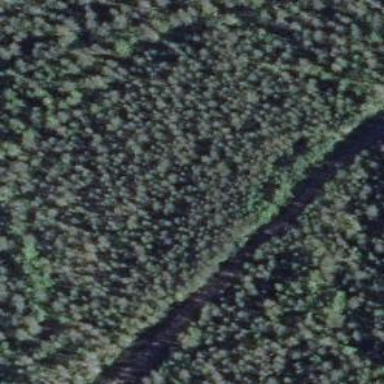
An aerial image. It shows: Woodland with needle-leaved trees.